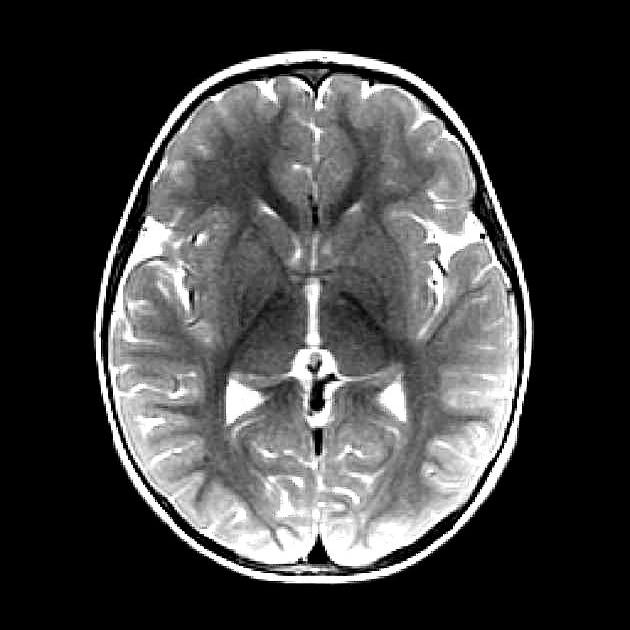
Label: notumor